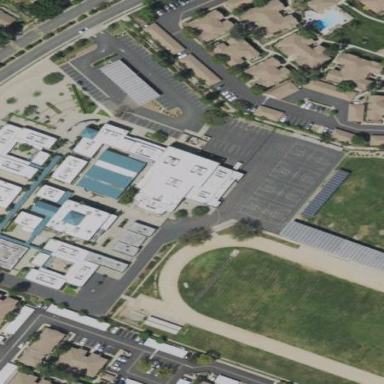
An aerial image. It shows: School.